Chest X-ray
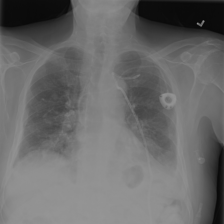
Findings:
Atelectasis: negative
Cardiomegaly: negative
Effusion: negative
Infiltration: negative
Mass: negative
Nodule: negative
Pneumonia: negative
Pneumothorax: negative
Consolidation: negative
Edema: negative
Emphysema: negative
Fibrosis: negative
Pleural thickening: negative
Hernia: negative